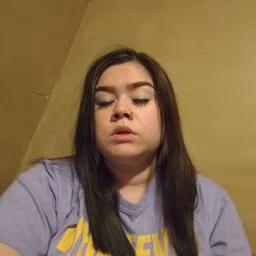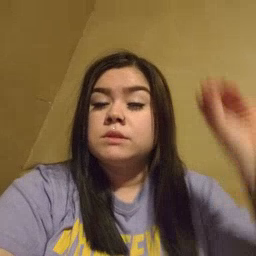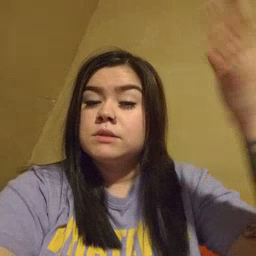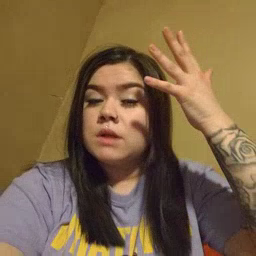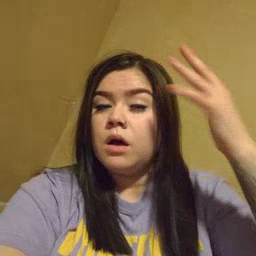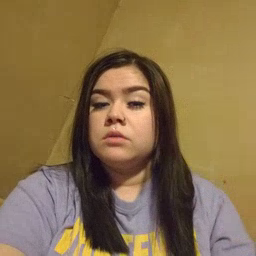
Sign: sun